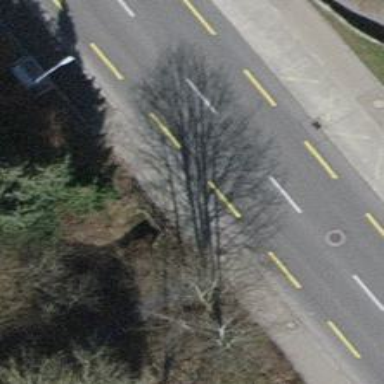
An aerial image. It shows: Trolleybus stop position for public transport.